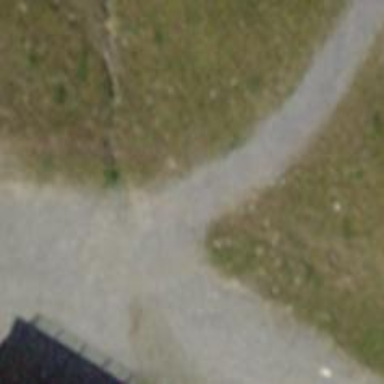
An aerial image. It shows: Cycleway with ground surface.